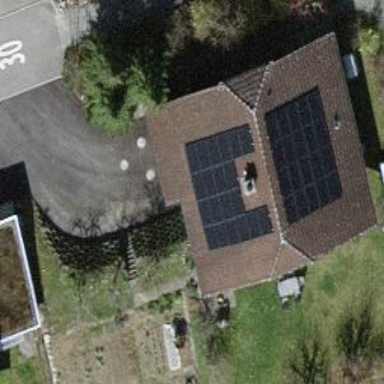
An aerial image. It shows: Solar power generator.